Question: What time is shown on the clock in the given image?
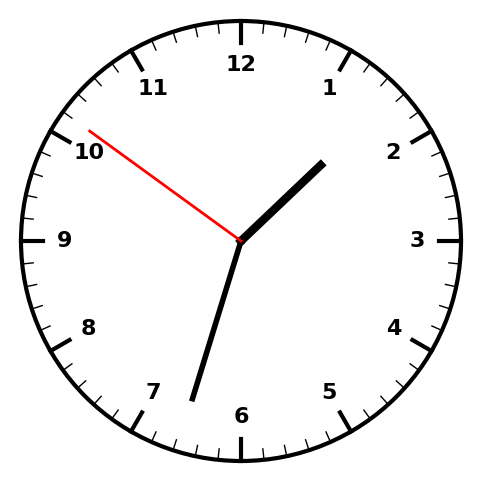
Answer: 01:32:51